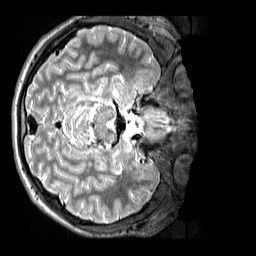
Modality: T2w
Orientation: axial
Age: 12
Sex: male
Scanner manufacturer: siemens
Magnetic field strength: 3 T
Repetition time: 3.2 s
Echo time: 0.408 s